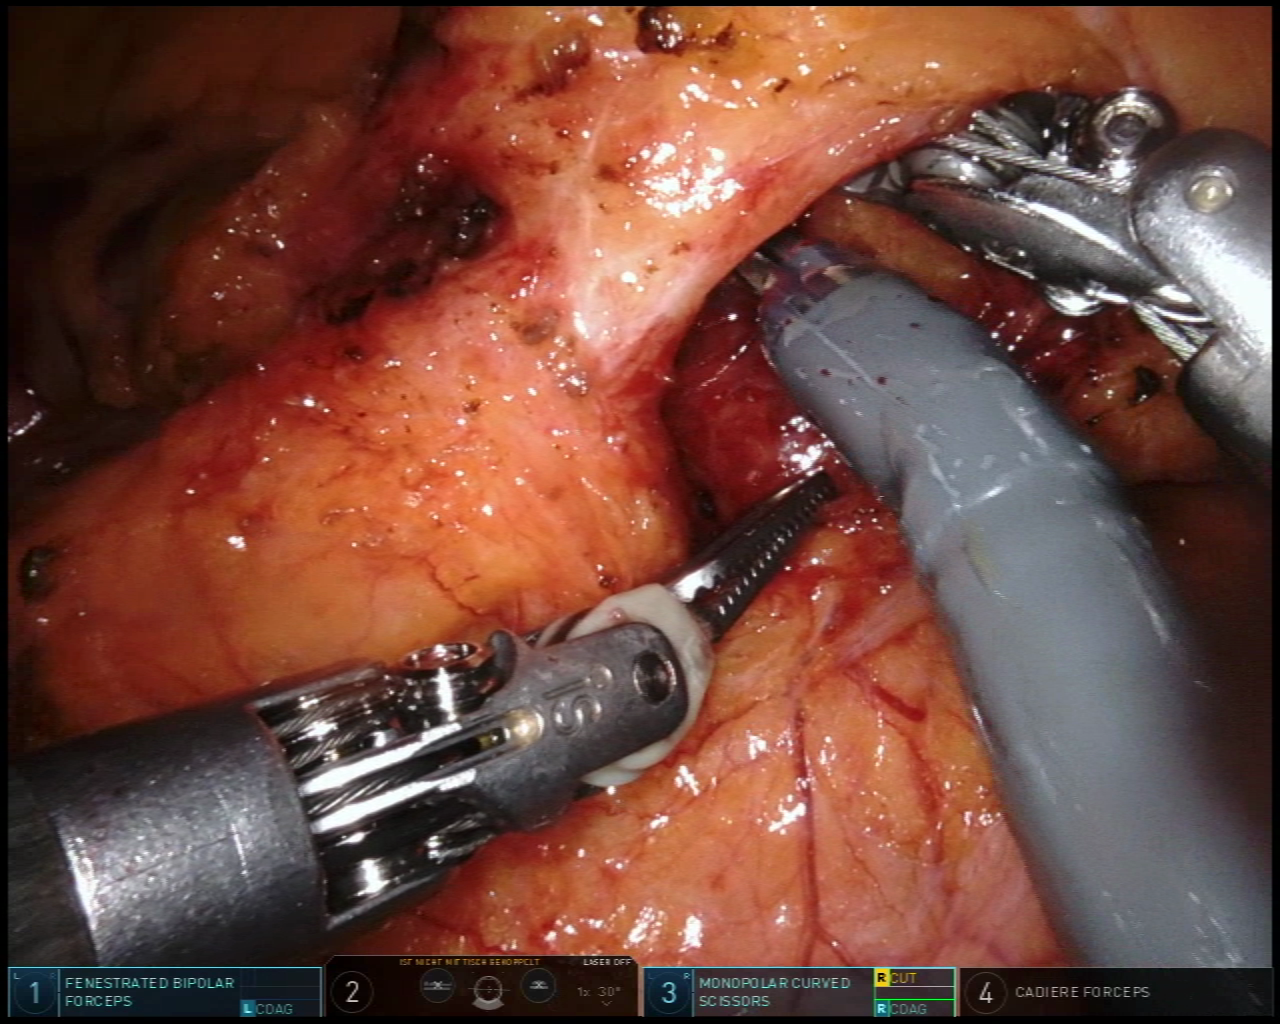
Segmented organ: inferior_mesenteric_artery
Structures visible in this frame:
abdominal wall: no
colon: no
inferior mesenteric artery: yes
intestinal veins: no
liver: no
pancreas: no
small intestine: no
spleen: no
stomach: no
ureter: no
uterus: no
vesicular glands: no